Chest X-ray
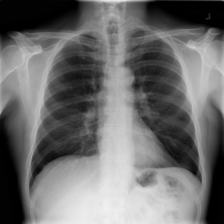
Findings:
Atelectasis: negative
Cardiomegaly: negative
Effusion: negative
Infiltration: positive
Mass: negative
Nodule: negative
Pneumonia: negative
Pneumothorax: negative
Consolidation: negative
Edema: negative
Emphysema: negative
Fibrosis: negative
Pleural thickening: negative
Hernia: negative